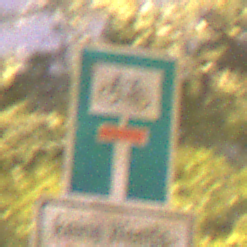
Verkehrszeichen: SackgasseRadverkehrDurchlaessig
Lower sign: HinweisGeaenderteVorfahrtVerkehrsfuehrungVerkehrsregelung3
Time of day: Night
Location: Outdoor (Suburban)
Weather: PartlyCloudy
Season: NotSpecified
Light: Artificial